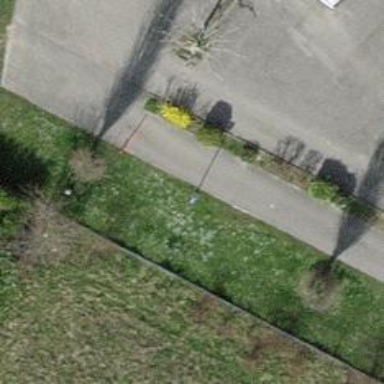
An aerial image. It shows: Swing gate.